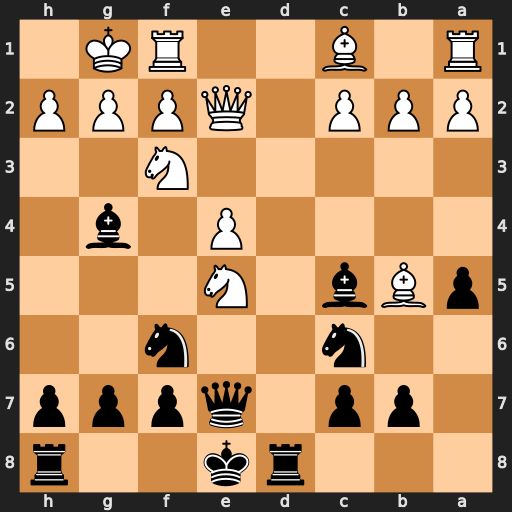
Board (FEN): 3rk2r/1pp1qppp/2n2n2/pBb1N3/4P1b1/5N2/PPP1QPPP/R1B2RK1
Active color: b
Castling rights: k
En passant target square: -
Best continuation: Qxe5 Nxe5 Bxe2 Bxe2 Nxe5